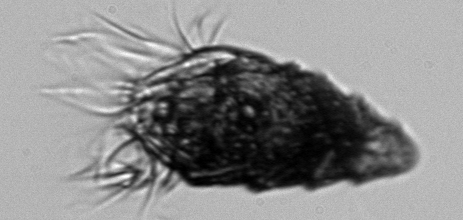
Label: Laboea_strobila